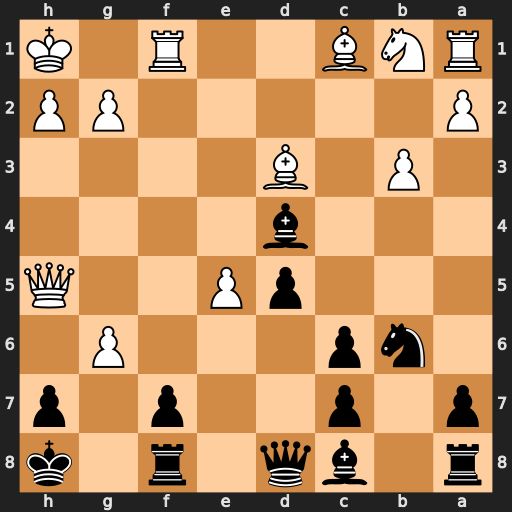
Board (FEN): r1bq1r1k/p1p2p1p/1np3P1/3pP2Q/3b4/1P1B4/P5PP/RNB2R1K
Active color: b
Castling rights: -
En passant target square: -
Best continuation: fxg6 Rxf8+ Qxf8